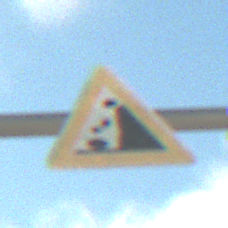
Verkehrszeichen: SteinschlagRechts
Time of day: MorningAfternoon
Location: Outdoor (RoadRail)
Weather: PartlyCloudy
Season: NotSpecified
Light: Natural